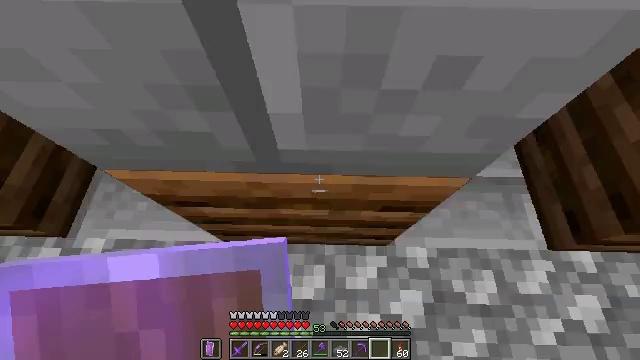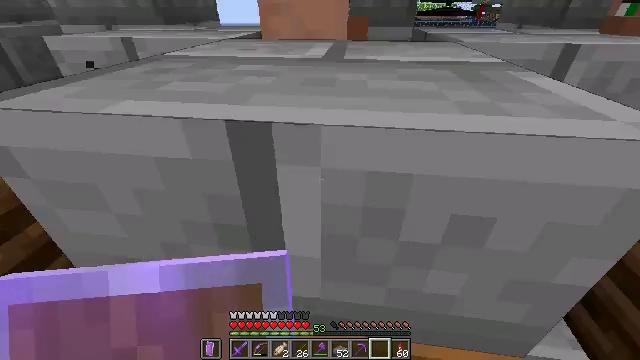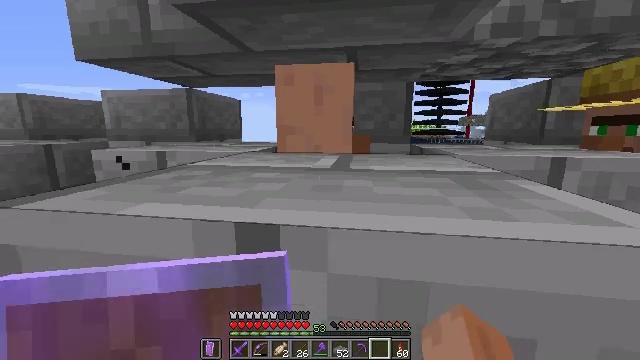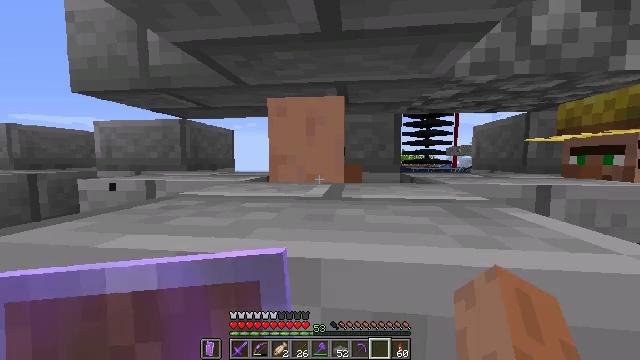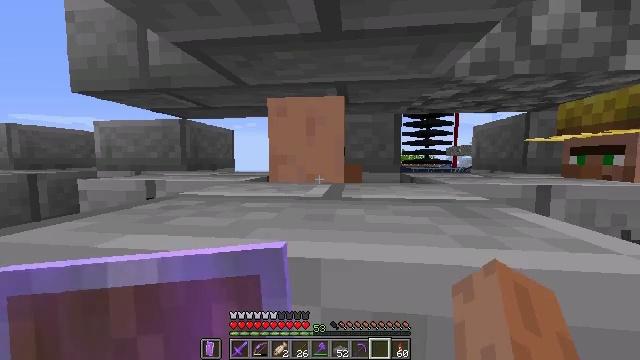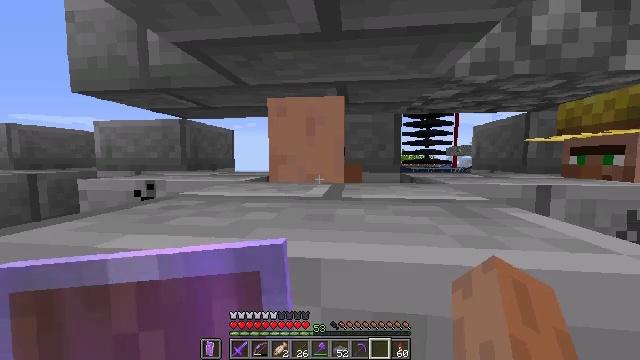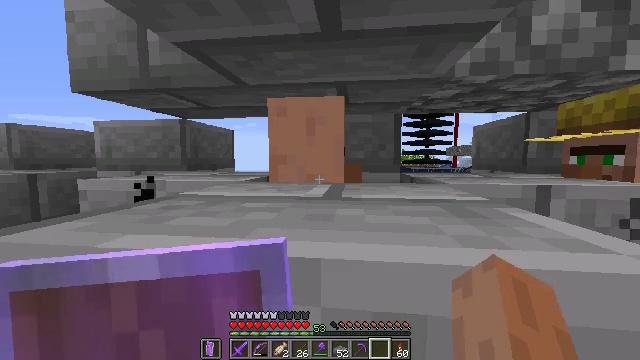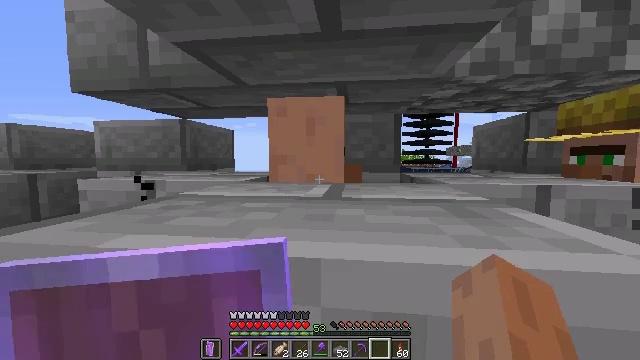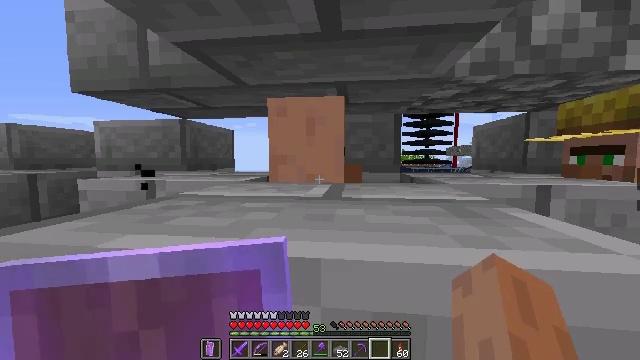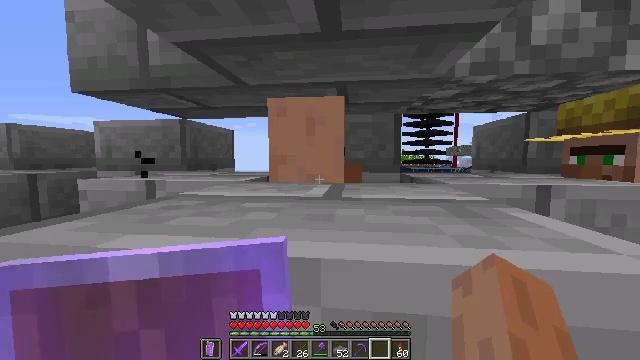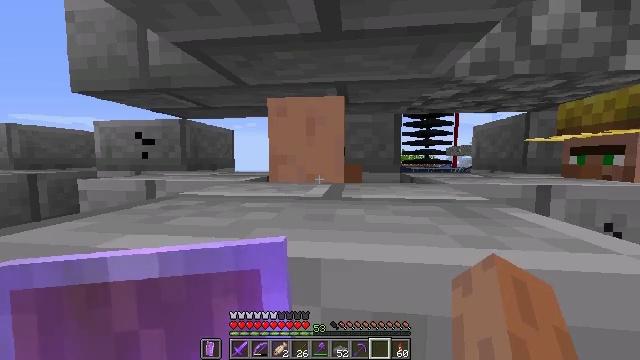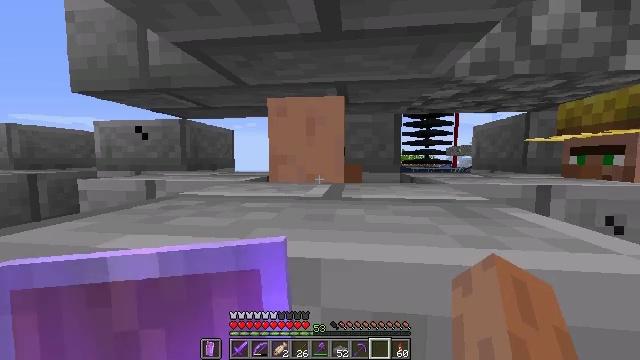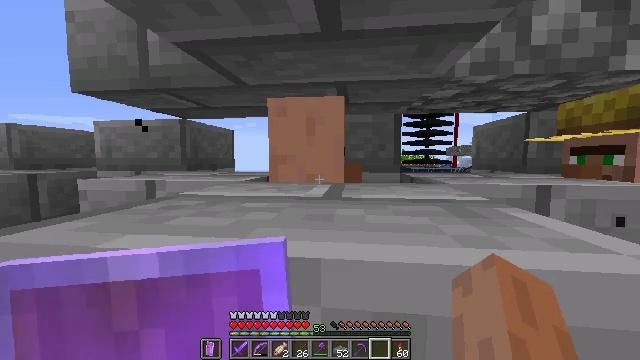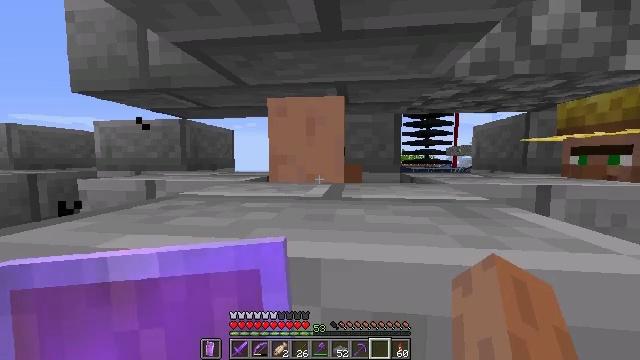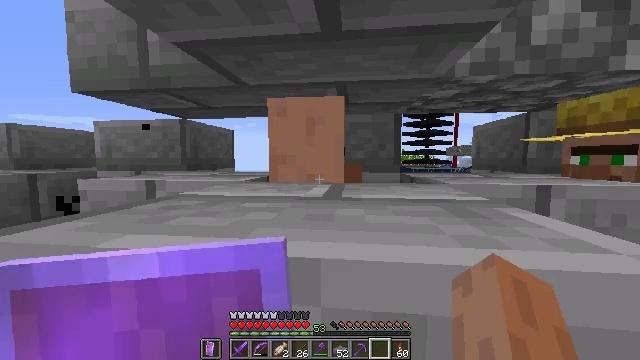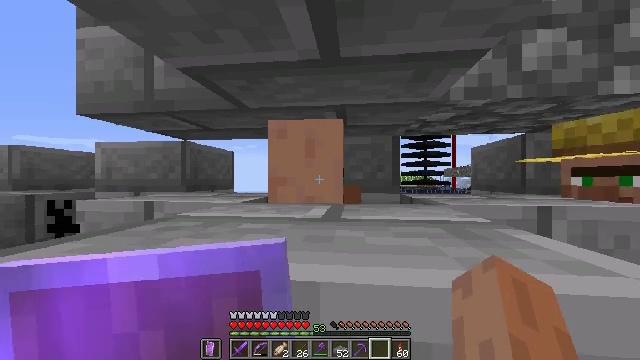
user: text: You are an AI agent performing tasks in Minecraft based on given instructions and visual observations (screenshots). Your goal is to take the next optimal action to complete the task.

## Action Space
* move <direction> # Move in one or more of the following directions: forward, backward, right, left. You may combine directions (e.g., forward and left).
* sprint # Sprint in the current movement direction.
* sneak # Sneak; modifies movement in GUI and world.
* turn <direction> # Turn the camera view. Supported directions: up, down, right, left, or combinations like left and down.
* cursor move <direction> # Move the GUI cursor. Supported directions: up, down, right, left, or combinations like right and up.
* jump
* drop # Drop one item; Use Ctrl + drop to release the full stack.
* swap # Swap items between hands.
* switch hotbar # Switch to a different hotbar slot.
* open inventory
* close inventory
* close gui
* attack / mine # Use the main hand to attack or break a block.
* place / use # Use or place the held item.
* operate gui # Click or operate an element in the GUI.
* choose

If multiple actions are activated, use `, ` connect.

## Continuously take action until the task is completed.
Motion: motion action
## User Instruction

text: Attack the composter to add it to your inventory.
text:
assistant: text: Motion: turn left and up
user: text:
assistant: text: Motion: turn left and up
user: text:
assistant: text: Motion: turn right and up
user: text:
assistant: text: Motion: no_op
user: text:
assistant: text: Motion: no_op
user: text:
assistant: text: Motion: no_op
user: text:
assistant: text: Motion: no_op
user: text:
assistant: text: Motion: no_op
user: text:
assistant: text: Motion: no_op
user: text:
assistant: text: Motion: no_op
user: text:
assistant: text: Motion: no_op
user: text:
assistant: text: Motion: no_op
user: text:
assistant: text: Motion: no_op
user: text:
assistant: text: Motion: no_op
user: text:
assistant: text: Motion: turn up
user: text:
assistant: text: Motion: turn up
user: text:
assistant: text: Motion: no_op
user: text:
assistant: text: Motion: no_op
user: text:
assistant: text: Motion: no_op
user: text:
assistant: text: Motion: no_op
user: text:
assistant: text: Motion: no_op
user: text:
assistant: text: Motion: no_op
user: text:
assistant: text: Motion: no_op
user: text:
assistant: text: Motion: no_op
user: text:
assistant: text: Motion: no_op
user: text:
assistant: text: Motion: no_op
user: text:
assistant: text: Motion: no_op
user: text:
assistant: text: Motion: no_op
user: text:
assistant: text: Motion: no_op
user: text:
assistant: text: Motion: no_op